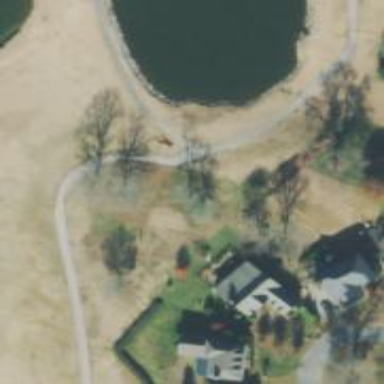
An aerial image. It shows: Path for both roads and golfers.